Question: Regarding the new version of , they have a method called 'ExecuteSprocAccessor' ('Ienumerable<T>') which all its overload are :

Usage example :
'''
/*1*/ [Description("Return data as a sequence of objects using a stored procedure")]
/*2*/ static void ReadDataAsObjects()
/*3*/ {
/*4*/ // Create an object array and populate it with the required parameter values
/*5*/ object[] paramArray = new object[] { "%bike%" };
/*6*/ // Create and execute a sproc accessor that uses default parameter and outpu't mappings
/*7*/ IEnumerable<Product> productData = defaultDB.ExecuteSprocAccessor<Product>("GetProductList", paramArray);
/*8*/ //...
/*9*/ //...
/*10*/ }
'''
The parameter adding mechanism (here) is very problematic because there is no 'ParameterName to value' association.
all they do there is (at line 5)
'object[] paramArray = new object[] { "%bike%" };'
So I guess If I have more then 1 param it will look like :
'object[] paramArray = new object[] { "%bike%",19,"lala"... };'
which means that I'll have to know the order of sp's param input order !!!
NB
Other methods do have this sort of attaching values to name :
'defaultDB.AddInParameter(sprocCmd, "state", DbType.String, "New York");'
Is there any way of using 'ExecuteSprocAccessor' and still do 'ParameterName to value' association ? (assuming I don't know the sp input param order ?
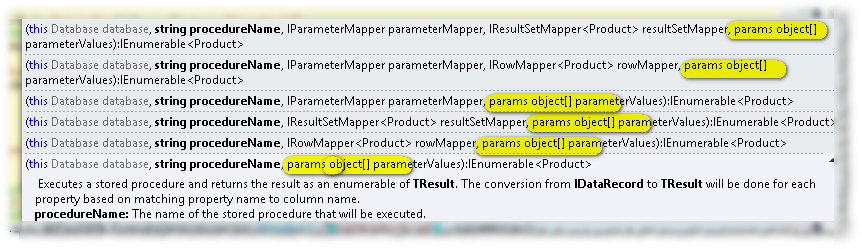
Answer: Internally an 'IParameterMapper' is used which is a really simple interface:
'''
public interface IParameterMapper
{
/// <summary>
///
/// </summary>
/// <param name="command"></param>
/// <param name="parameterValues"></param>
void AssignParameters(DbCommand command, object[] parameterValues);
}
'''
It's all based on positions so there is not much that can be done with the out of the box code.
One option is to write your own Accessor that uses a custom parameter mapper that knows how to use parameter names. You can find an example of this in the thread <URL>.